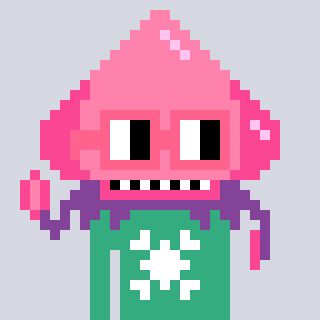
a pixel art character with square pink glasses, a squid-shaped head and a teal-colored body on a cool background